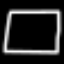
Label: square